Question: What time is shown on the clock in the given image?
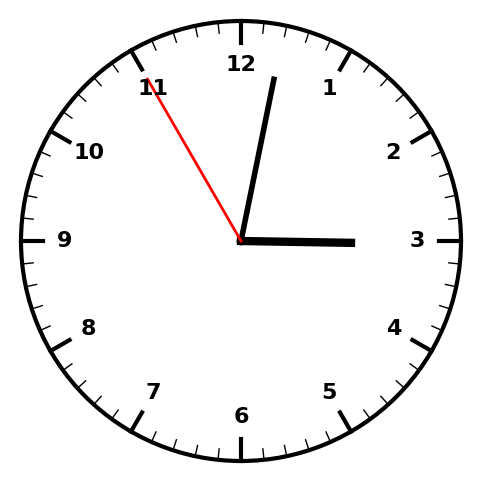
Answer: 03:01:55